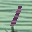
Label: 1